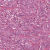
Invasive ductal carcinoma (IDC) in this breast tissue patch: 1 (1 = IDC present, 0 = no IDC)